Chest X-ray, PA view. Patient: 39 years old, sex F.
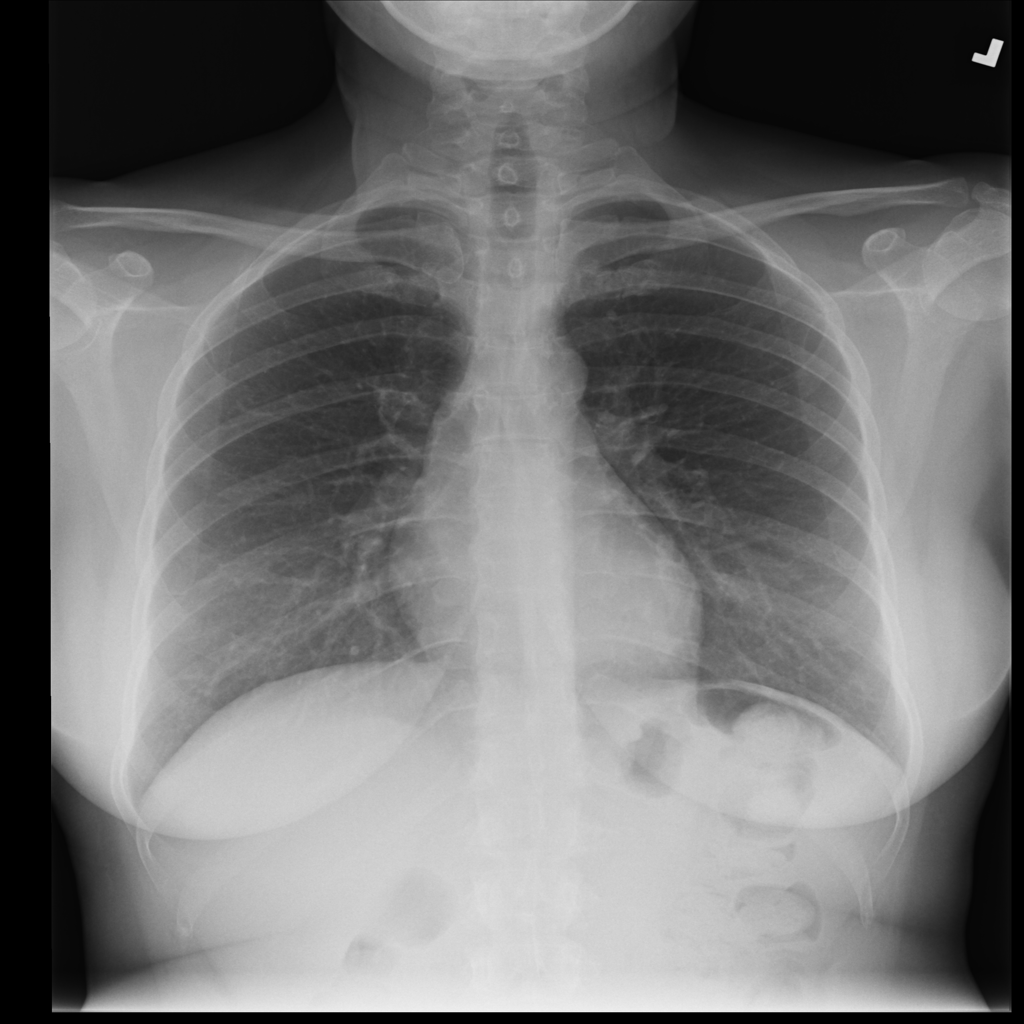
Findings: No Finding